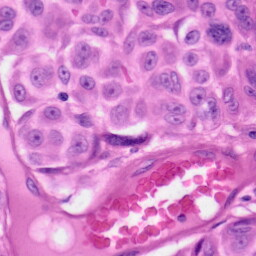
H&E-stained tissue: Skin